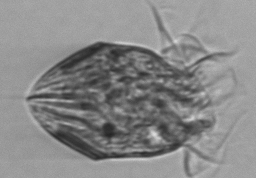
Label: Strombidium_morphotype1